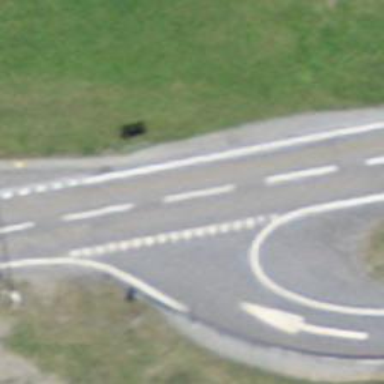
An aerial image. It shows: Road with "give way" sign.